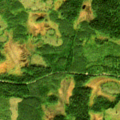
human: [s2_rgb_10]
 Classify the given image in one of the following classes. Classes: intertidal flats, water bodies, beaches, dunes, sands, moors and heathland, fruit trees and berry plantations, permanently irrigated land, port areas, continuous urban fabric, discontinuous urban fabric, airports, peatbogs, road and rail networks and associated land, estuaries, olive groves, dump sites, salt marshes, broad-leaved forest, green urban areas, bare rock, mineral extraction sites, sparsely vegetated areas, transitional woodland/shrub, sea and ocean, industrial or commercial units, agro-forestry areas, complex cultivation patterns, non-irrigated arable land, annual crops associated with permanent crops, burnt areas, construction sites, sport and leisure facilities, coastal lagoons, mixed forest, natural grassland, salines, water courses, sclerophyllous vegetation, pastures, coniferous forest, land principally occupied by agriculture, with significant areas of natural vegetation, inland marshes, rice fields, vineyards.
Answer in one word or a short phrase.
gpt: coniferous forest, transitional woodland/shrub